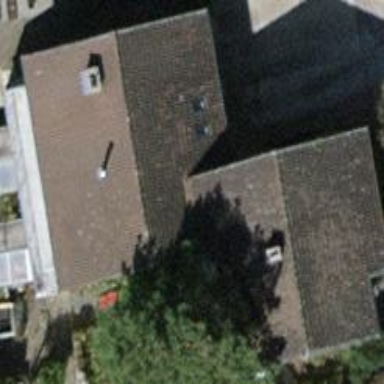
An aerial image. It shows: Detached building with gabled roof.